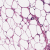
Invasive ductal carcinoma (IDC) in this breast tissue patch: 0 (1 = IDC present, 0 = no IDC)